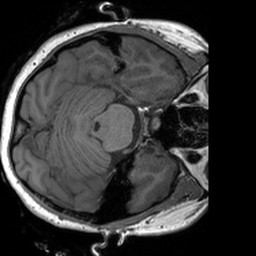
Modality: T1w
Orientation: axial
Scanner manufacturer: siemens
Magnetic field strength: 3 T
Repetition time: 1.54 s
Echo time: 0.00234 s